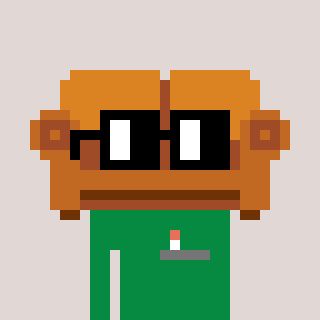
a pixel art character with square black glasses, a couch-shaped head and a green-colored body on a warm background